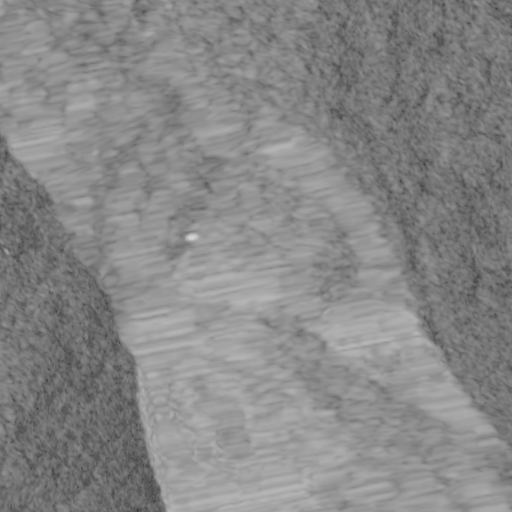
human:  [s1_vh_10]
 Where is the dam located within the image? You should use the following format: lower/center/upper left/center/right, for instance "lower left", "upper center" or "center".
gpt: The dam is located in the lower left of the image.
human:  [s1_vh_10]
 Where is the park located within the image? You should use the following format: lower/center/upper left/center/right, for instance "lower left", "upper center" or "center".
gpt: The park is located in the lower left of the image.
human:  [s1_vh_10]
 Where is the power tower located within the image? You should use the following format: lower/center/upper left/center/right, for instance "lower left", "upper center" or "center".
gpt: There is no power tower in the image.

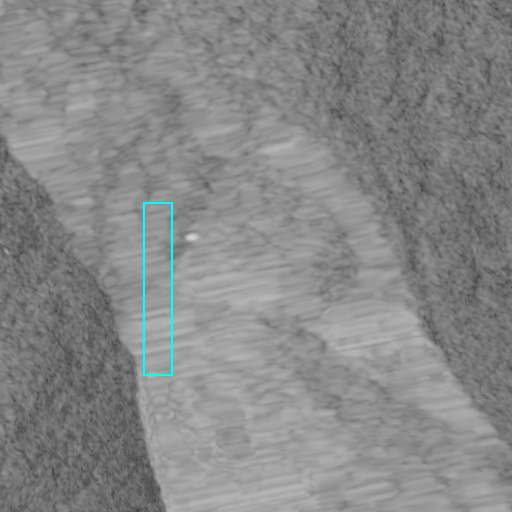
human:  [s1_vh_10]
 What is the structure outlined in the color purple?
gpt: There is no purple outline.
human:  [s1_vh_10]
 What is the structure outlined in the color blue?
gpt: There is no structure outlined in blue.